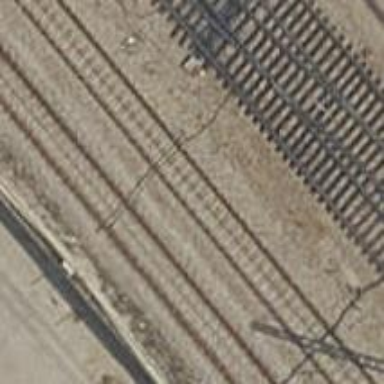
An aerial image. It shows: Railway track with contact line for electrification.